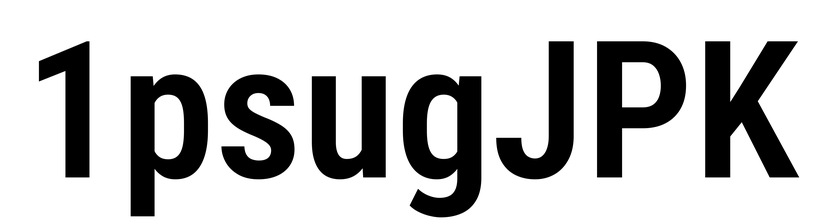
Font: Roboto_Condensed_SemiBold